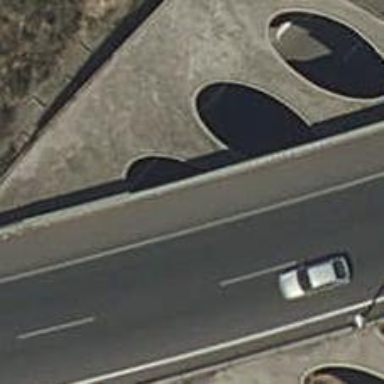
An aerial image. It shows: Asphalt surface tunnel on motorway link.